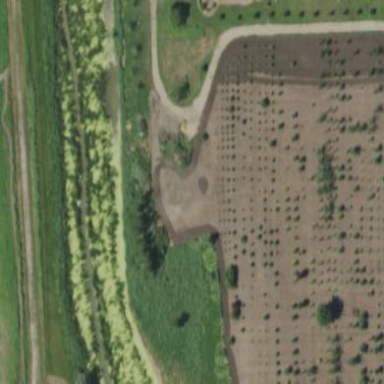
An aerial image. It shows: Orchard.